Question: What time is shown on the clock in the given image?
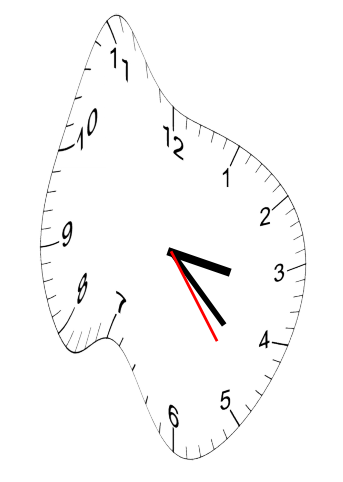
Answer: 03:22:24